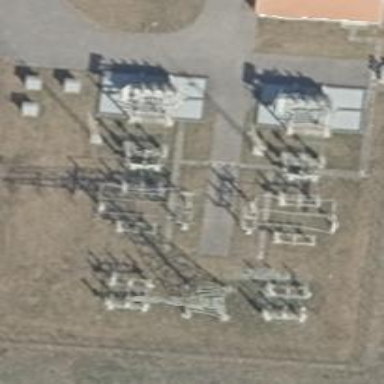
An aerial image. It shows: Power line with 3 cables. The line type is busbar.